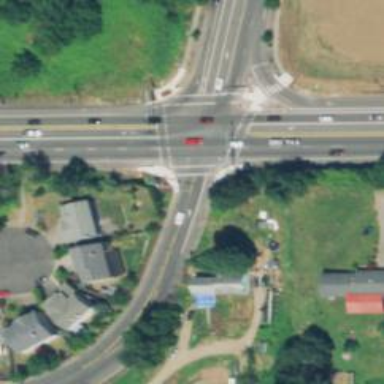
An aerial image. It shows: Trunk highway with left sidewalk.